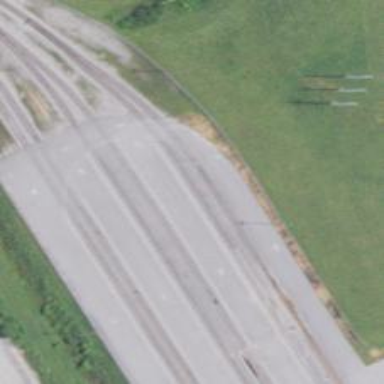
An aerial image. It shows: Railway spur service.